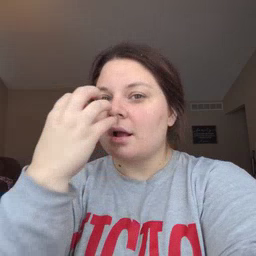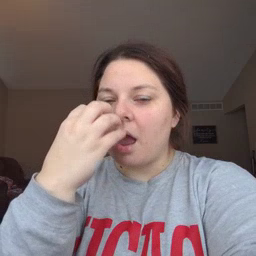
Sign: clown